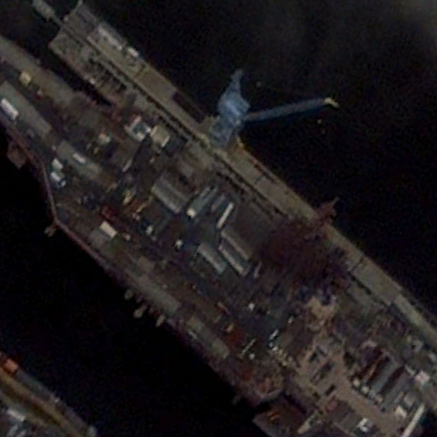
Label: aircraft_carrier